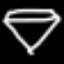
Label: diamond